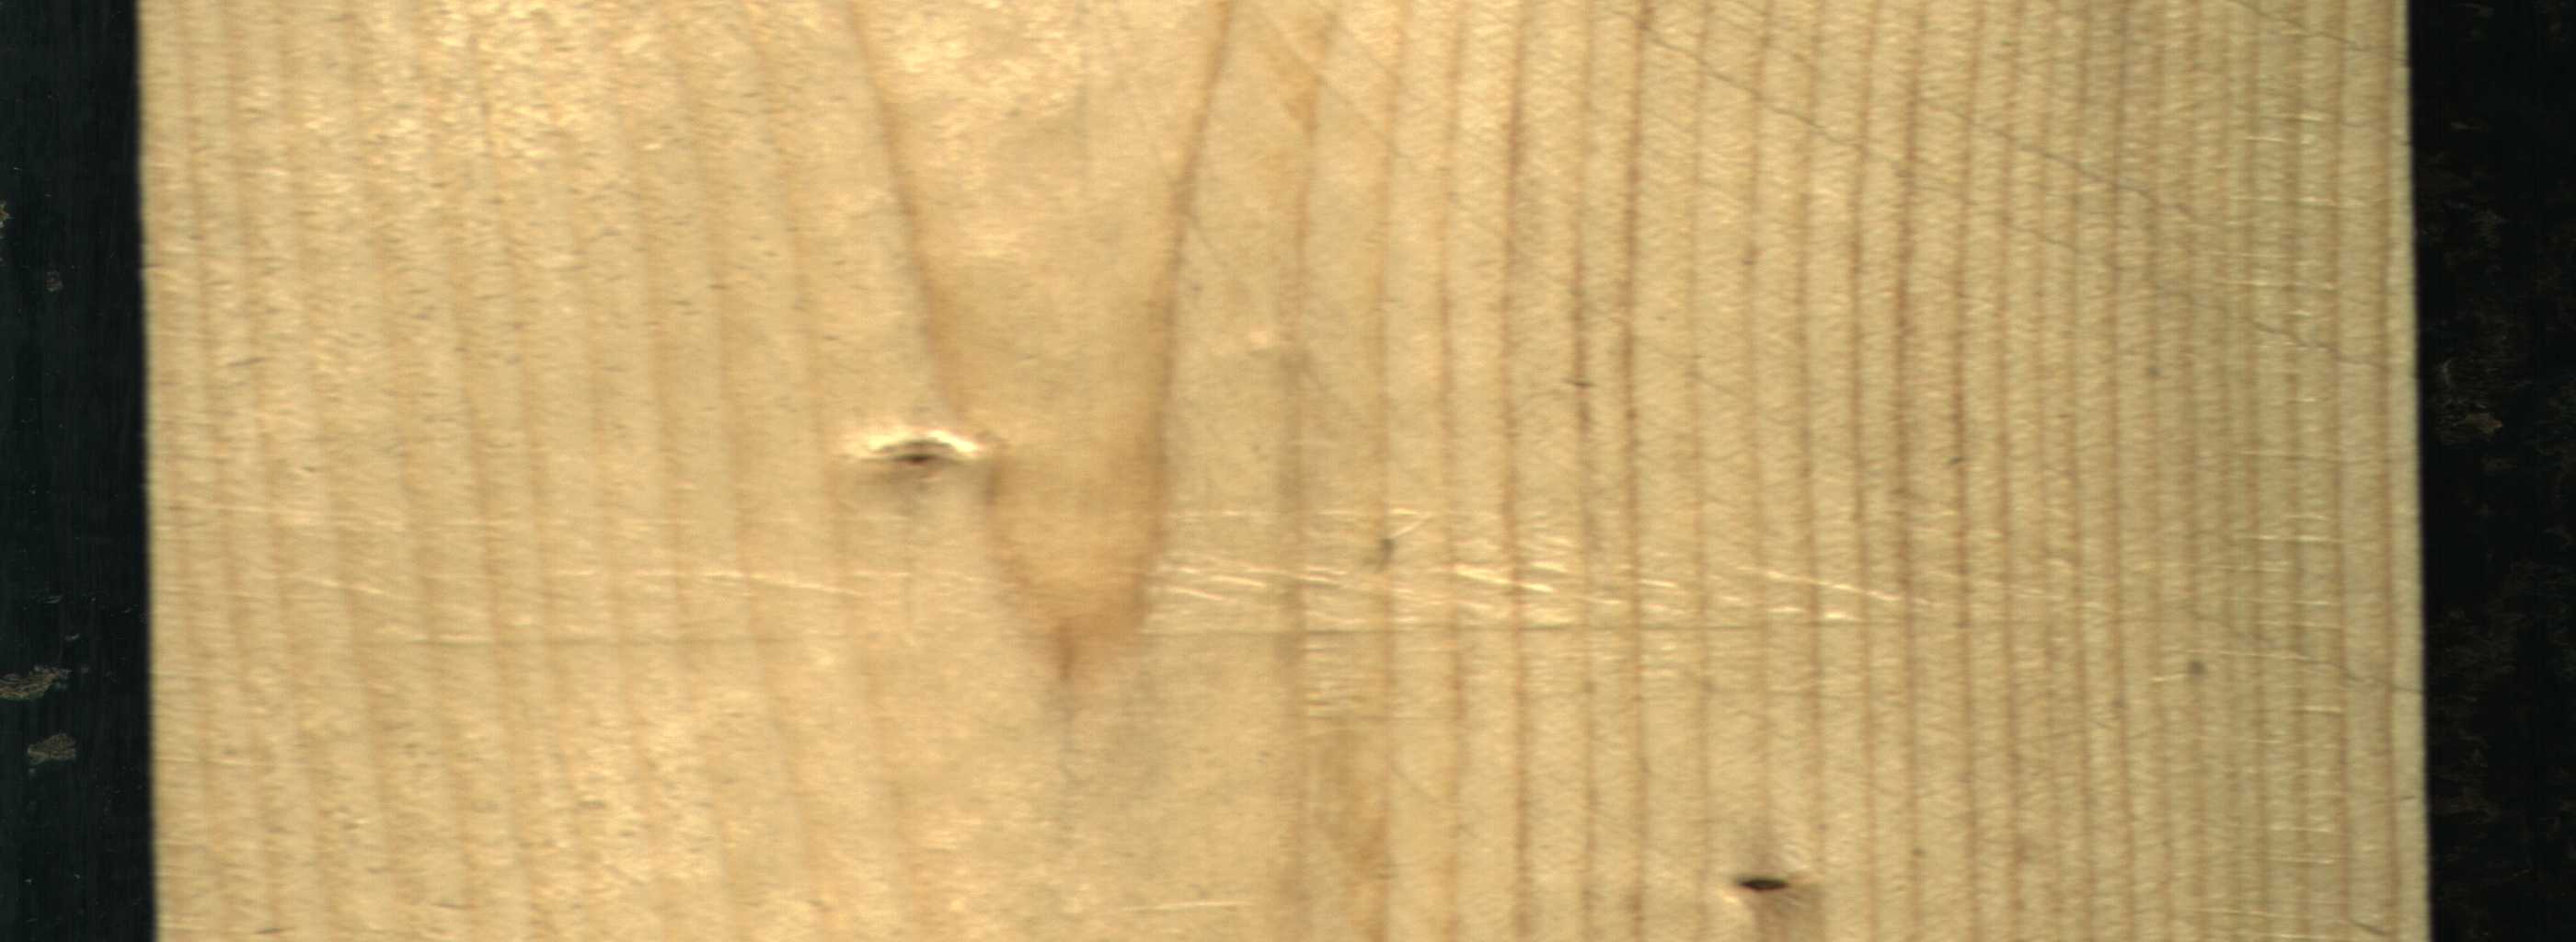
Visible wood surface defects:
Dead_Knot
Live_Knot